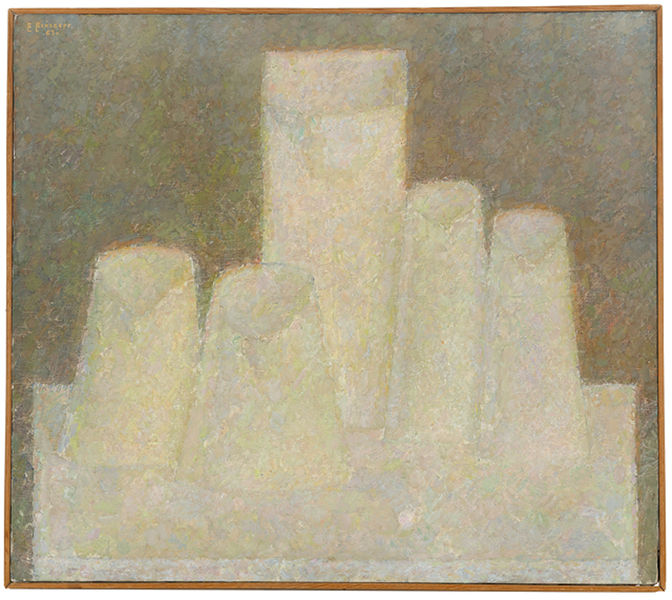
Titel: Five Glasses, Five Glasses
Künstler: Vladimir Veisberg
Standort: Amherst (Massachusetts, USA)
Institution: Mead Art Museum, Amherst College
Schlagwörter: white, grey, brown, hills, mountains, glasses, glass, abstract, still life, rectangle, square, shapes, flapjack